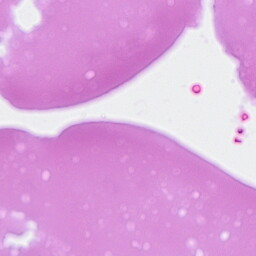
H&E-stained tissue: Ovarian